Interaction volume radius: 10 \u00c5
Interaction volume height: 25 \u00c5
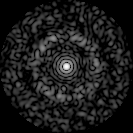
Disorder parameter: 0.8168